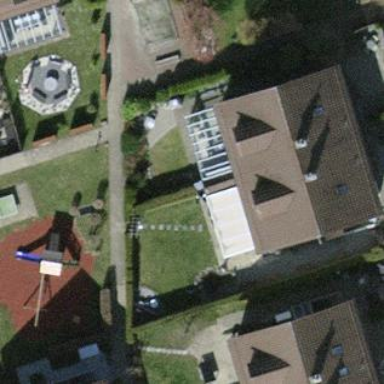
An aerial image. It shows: Semi-detached house with gabled roof.